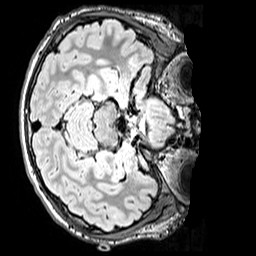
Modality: FLAIR
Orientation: axial
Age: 13
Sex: male
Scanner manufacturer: siemens
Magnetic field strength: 3 T
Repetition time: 5 s
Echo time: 0.388 s